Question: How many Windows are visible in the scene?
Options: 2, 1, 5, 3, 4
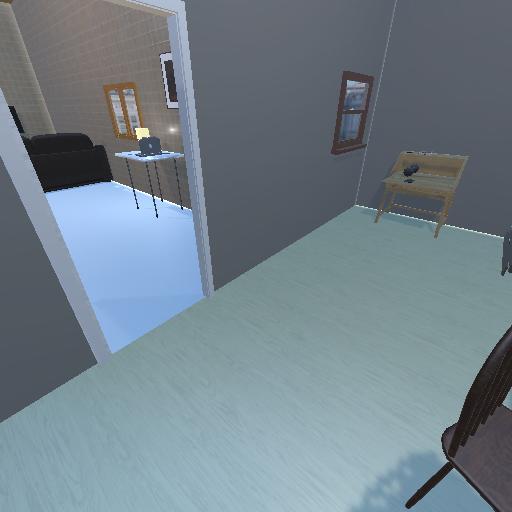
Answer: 2